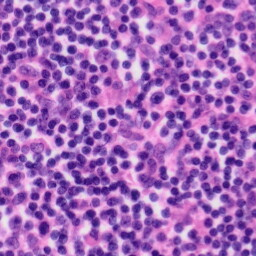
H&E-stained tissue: Tonsil